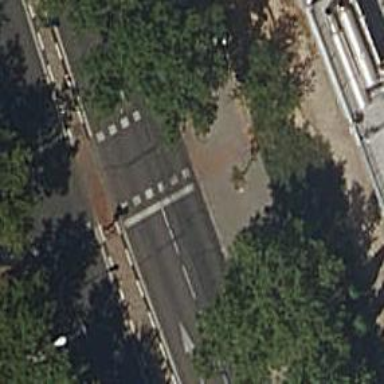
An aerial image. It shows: Road with traffic signals at crossing.